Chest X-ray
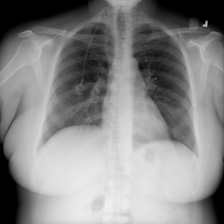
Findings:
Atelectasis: negative
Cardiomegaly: negative
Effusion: negative
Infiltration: negative
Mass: negative
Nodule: negative
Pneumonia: positive
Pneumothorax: negative
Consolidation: negative
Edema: negative
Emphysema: negative
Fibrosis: negative
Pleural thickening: negative
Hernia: negative